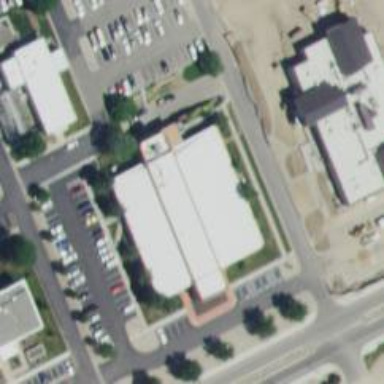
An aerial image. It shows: Building.